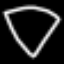
Label: diamond